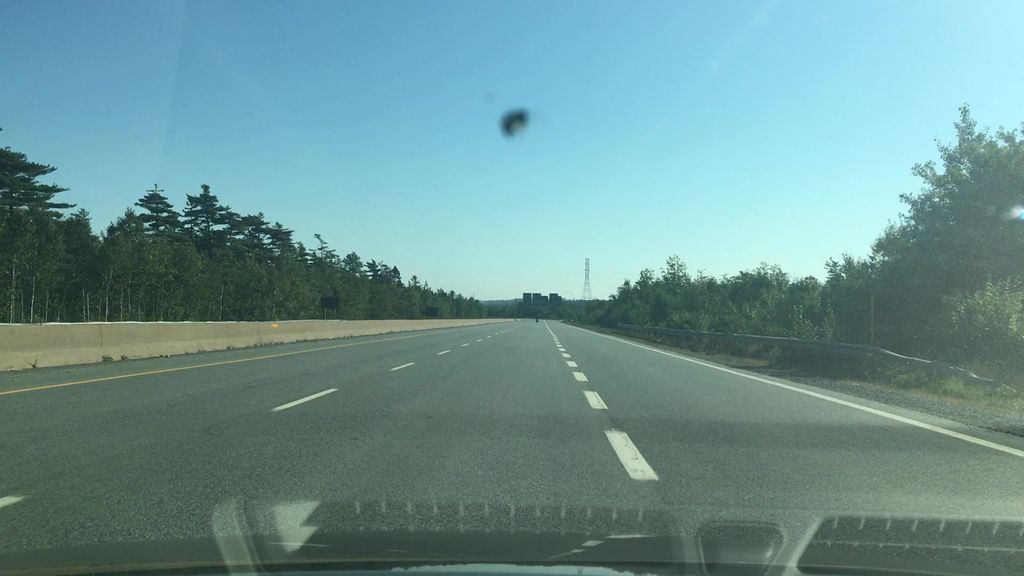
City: halifax